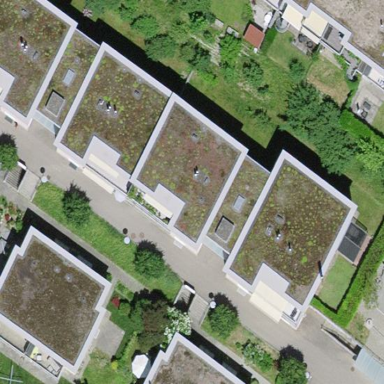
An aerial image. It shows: Residential building.